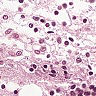
Metastatic tissue present: no